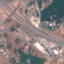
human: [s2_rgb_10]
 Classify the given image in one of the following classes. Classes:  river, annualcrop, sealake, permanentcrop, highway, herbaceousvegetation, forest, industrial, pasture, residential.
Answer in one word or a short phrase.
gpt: Highway